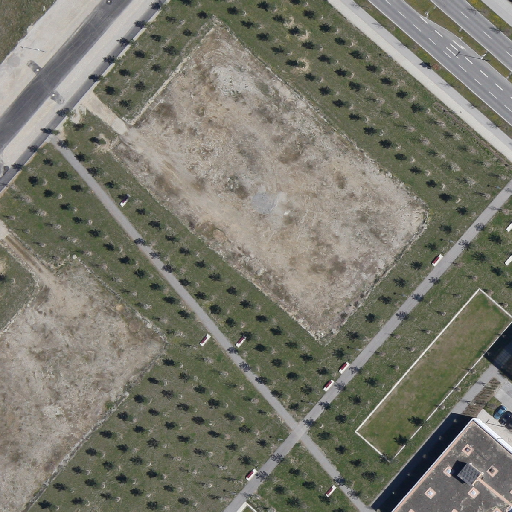
Referring expression: car